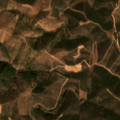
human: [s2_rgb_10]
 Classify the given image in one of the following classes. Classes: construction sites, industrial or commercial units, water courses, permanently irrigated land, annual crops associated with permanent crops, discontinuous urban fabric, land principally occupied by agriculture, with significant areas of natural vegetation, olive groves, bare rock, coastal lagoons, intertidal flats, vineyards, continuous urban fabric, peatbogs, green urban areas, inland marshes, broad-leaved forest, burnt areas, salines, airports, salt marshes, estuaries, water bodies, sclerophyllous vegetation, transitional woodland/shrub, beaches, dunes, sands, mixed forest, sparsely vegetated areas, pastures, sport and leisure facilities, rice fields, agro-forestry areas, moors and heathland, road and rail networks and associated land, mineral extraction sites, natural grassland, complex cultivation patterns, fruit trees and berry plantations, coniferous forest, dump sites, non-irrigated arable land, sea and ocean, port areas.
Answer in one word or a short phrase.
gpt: mixed forest, sclerophyllous vegetation, transitional woodland/shrub